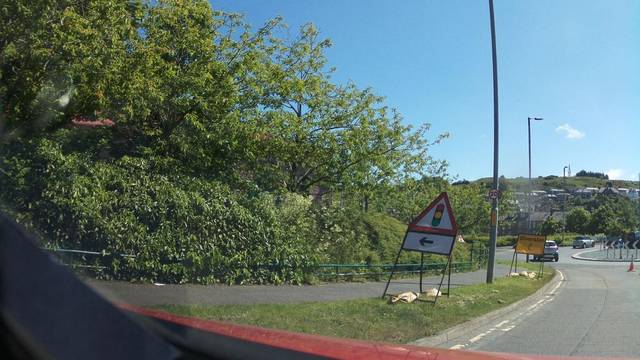
Region: United Kingdom
Coordinates: 55.429, -2.785